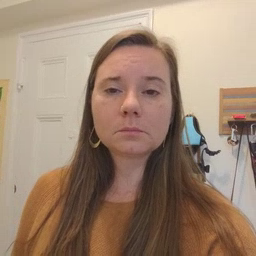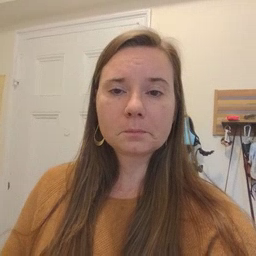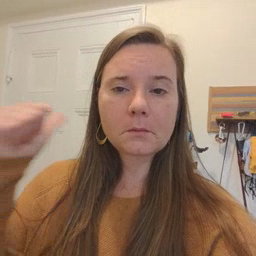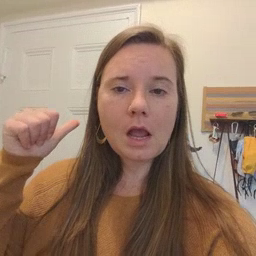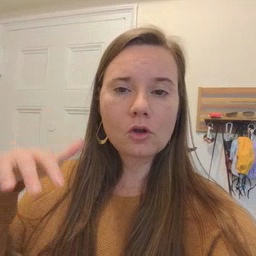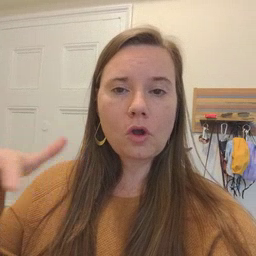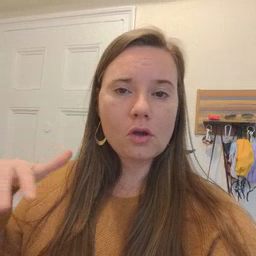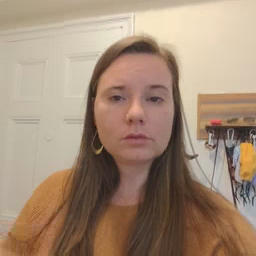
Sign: backyard